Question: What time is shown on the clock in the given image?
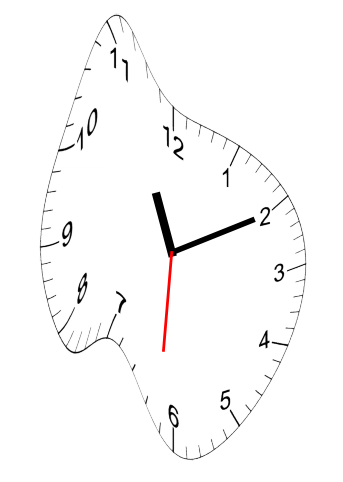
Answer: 11:10:31